Aerial crown-view tile of a tropical tree (Barro Colorado Island, Panama), acquired 20250616:
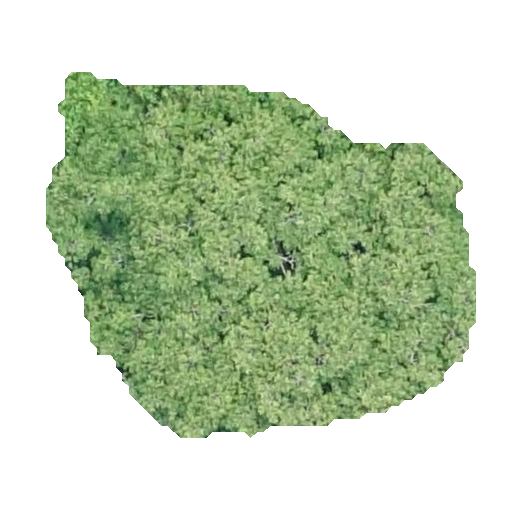
Species: Virola surinamensis
GBIF accepted scientific name: Virola surinamensis
Crown area: 172.026 m²